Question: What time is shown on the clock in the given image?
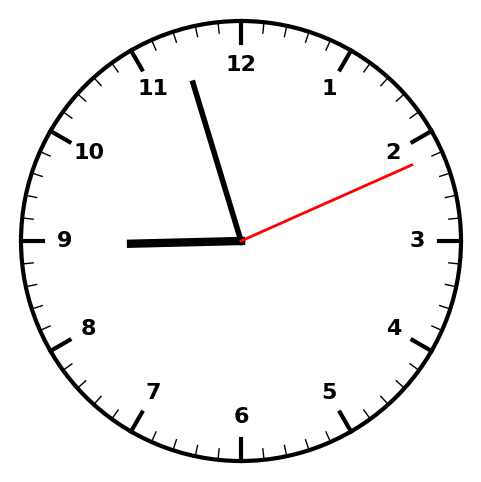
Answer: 08:57:11